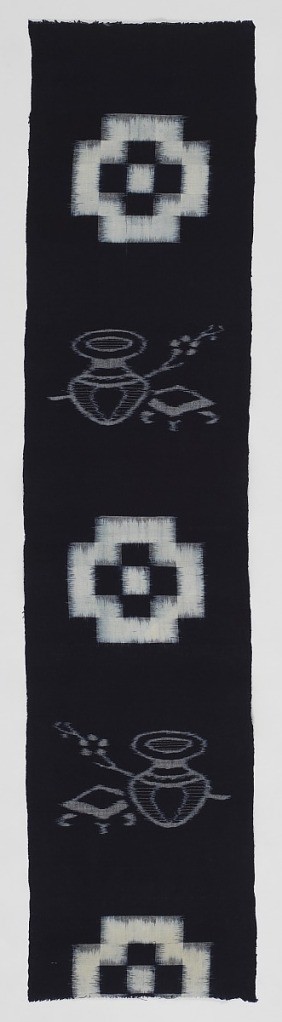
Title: Textile
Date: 1850–1900
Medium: cotton Technique: e-gasuri (warp and weft ikat) on plain weave
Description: Narrow vertical panel with a vase, stool and blossom in weft ikat alternating with a geometric form in warp and weft ikat.